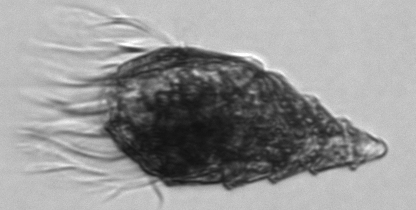
Label: Laboea_strobila